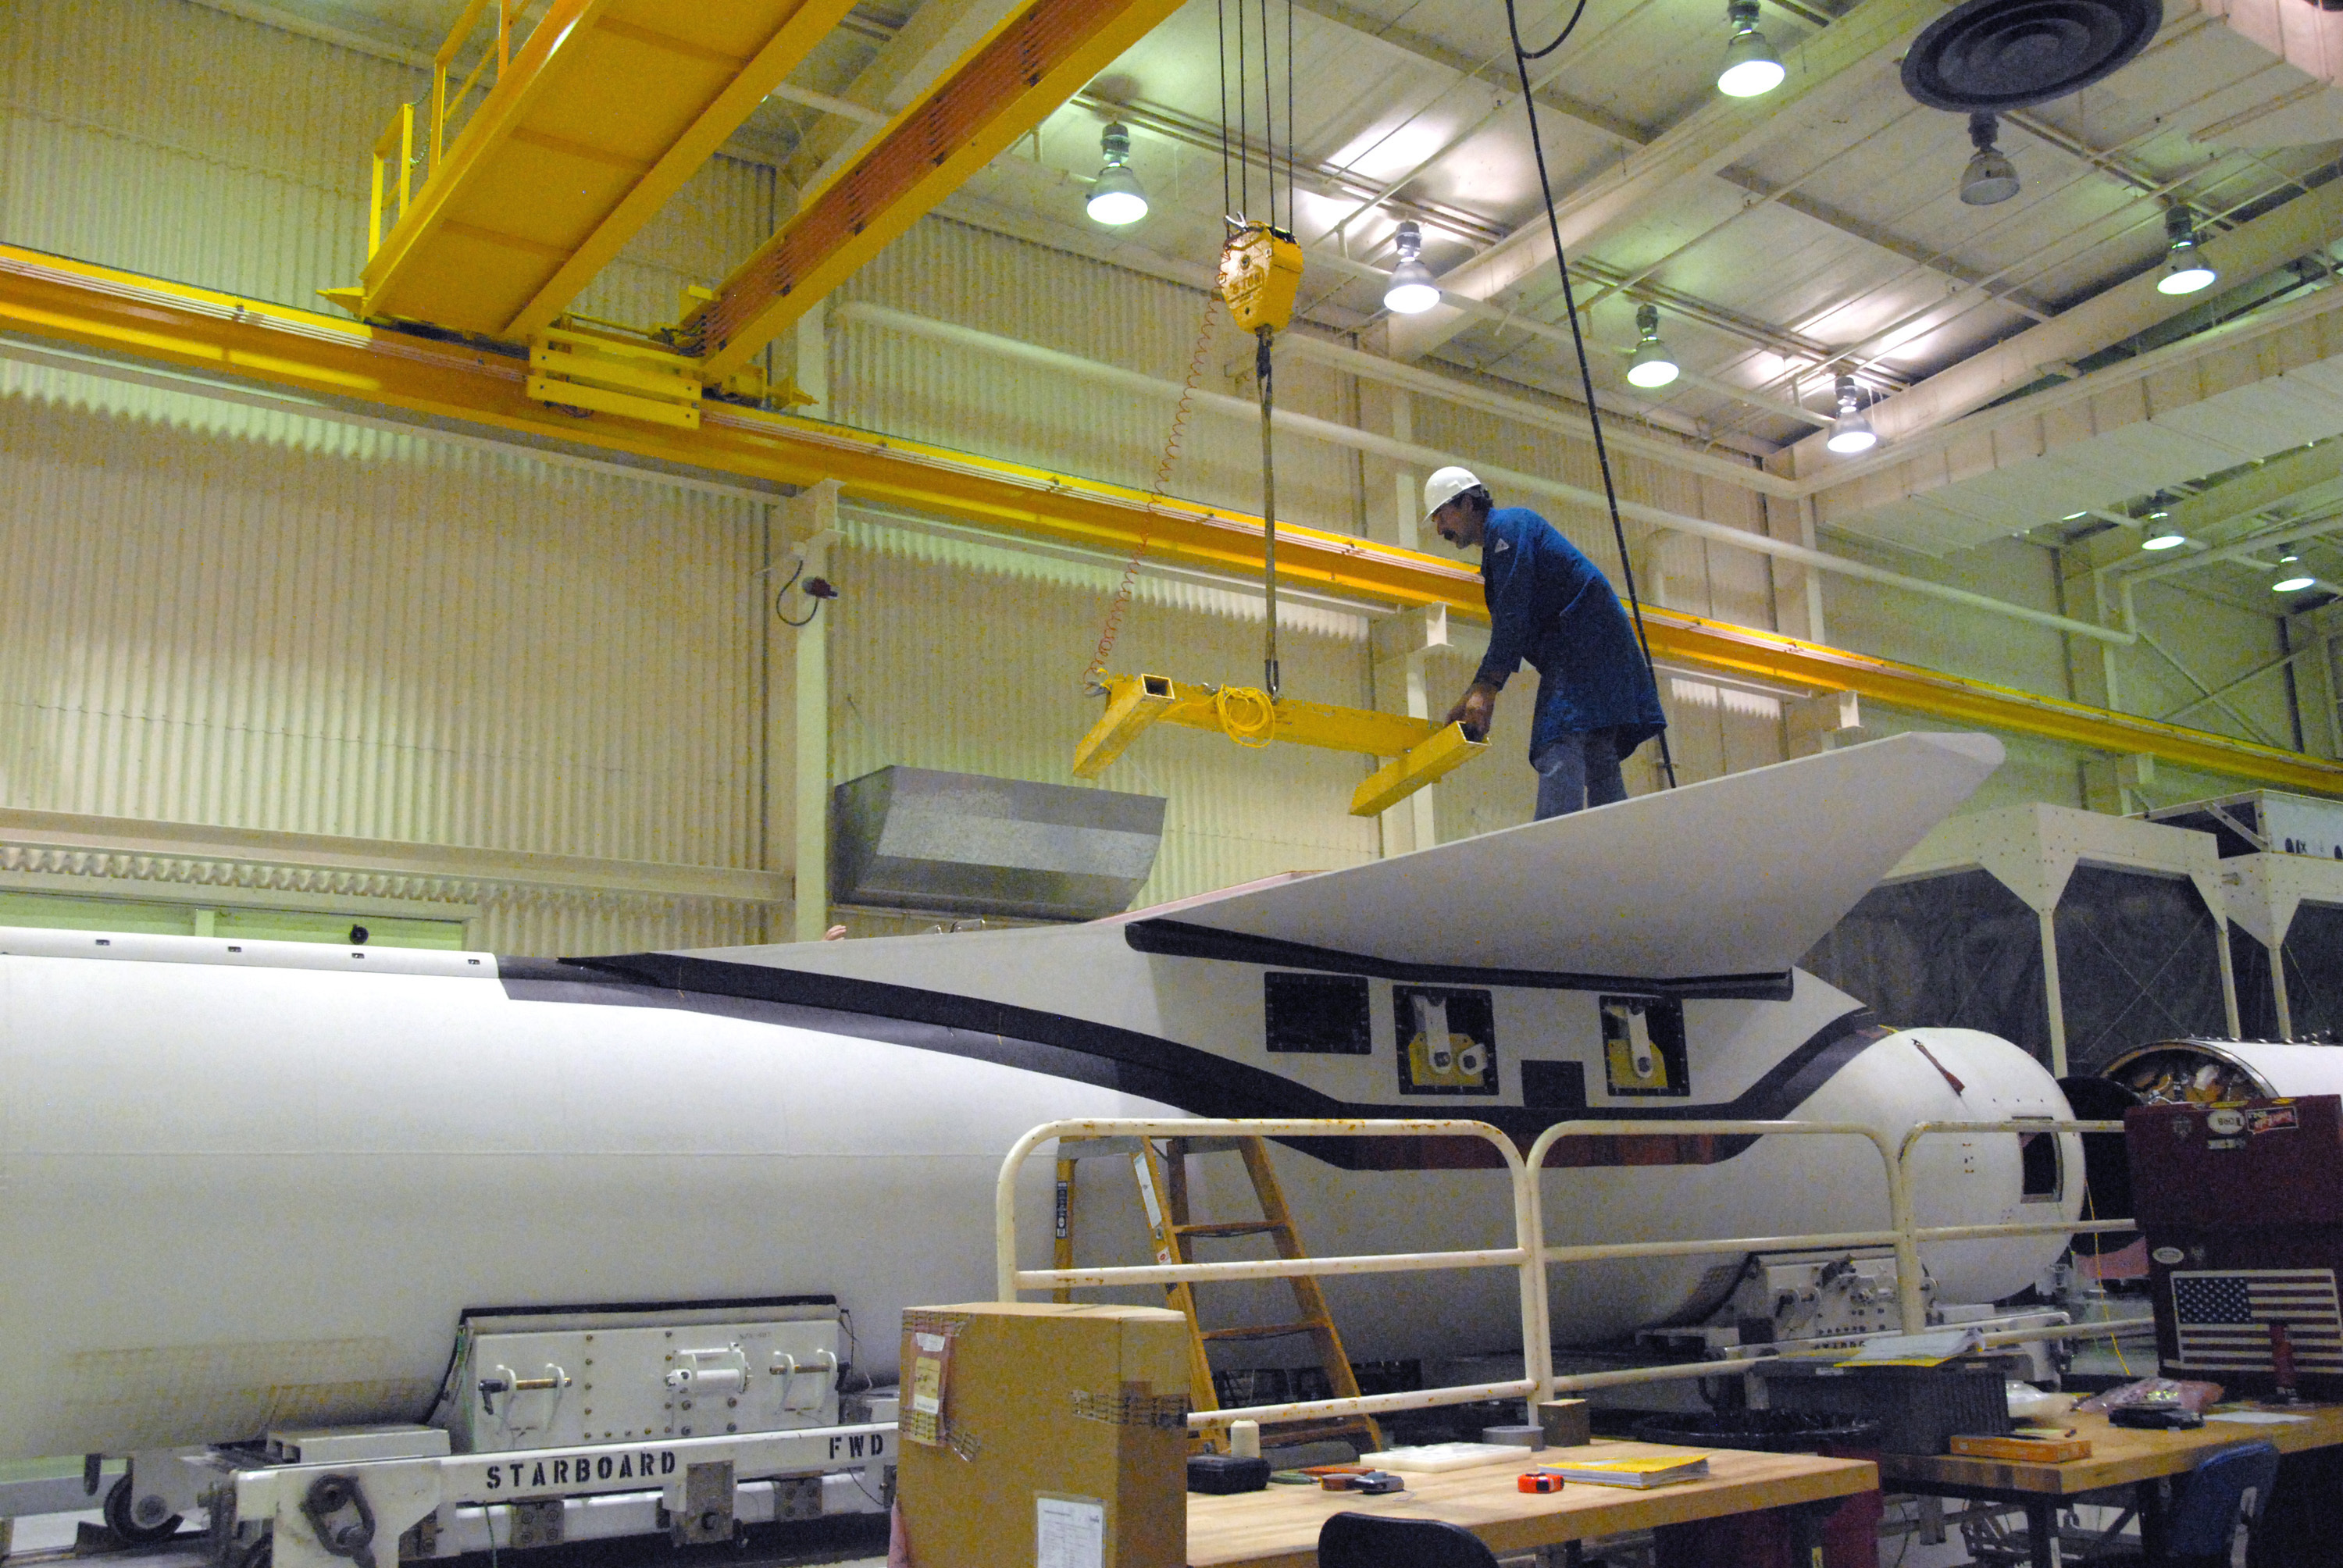
KSC-2011-7637 Pegasus_XL, NuSTAR, black_holes, VAFB, Kwajalein_Atoll